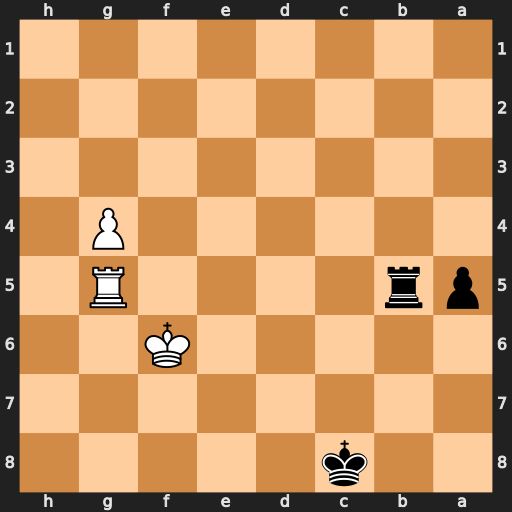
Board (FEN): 2k5/8/5K2/pr4R1/6P1/8/8/8
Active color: b
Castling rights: -
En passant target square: -
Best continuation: Rxg5 Kxg5 a4